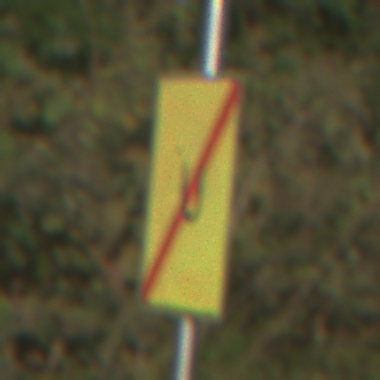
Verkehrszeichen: EndeUmleitung
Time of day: MorningAfternoon
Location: Outdoor (RoadRail)
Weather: Clear
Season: NotSpecified
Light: Natural